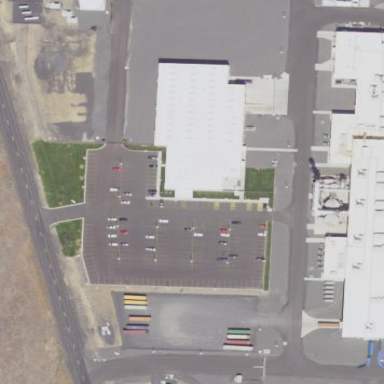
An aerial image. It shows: Industrial building.